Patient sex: M
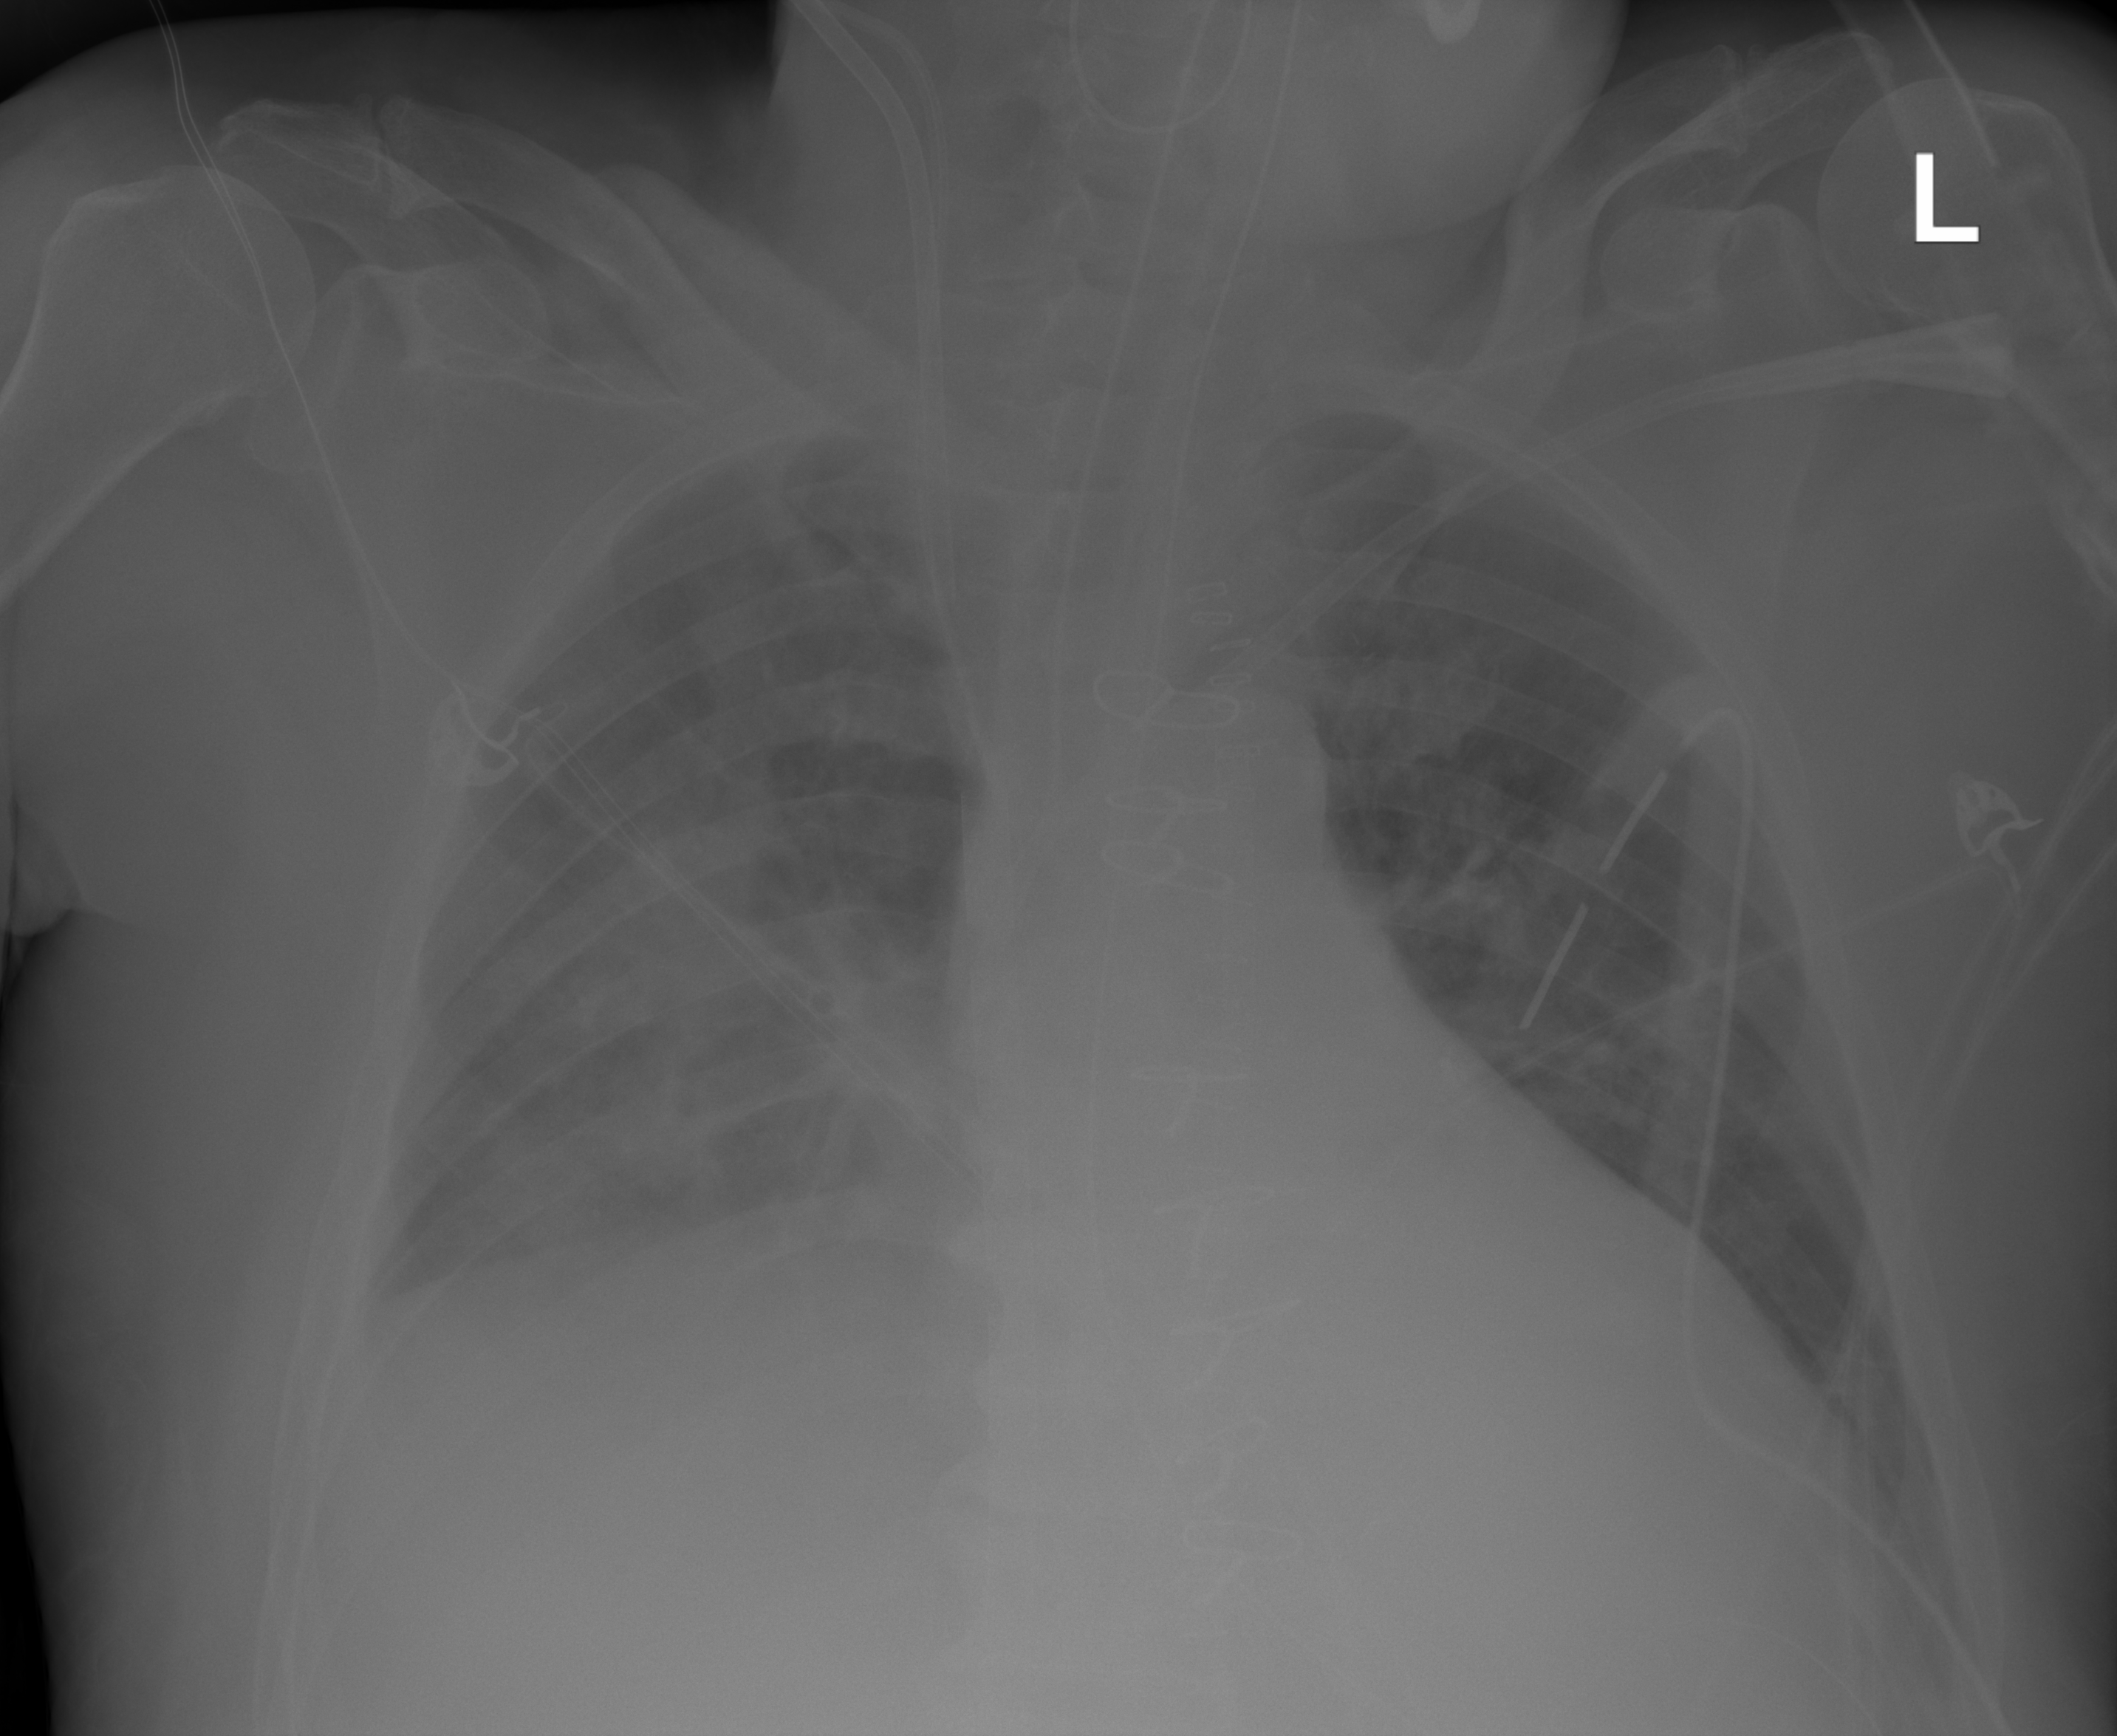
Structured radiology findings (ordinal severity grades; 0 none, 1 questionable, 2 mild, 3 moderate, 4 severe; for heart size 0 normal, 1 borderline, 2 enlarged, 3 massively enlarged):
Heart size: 2
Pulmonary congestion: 0
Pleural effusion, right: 2
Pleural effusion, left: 2
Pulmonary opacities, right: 2
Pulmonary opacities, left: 0
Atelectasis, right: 2
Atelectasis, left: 2